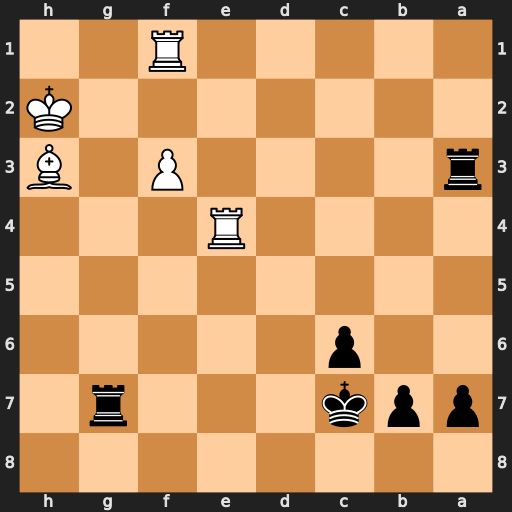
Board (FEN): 8/ppk3r1/2p5/8/4R3/r4P1B/7K/5R2
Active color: b
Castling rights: -
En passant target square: -
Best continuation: Ra2+ Kh1 Rh7 Kg1 Rxh3